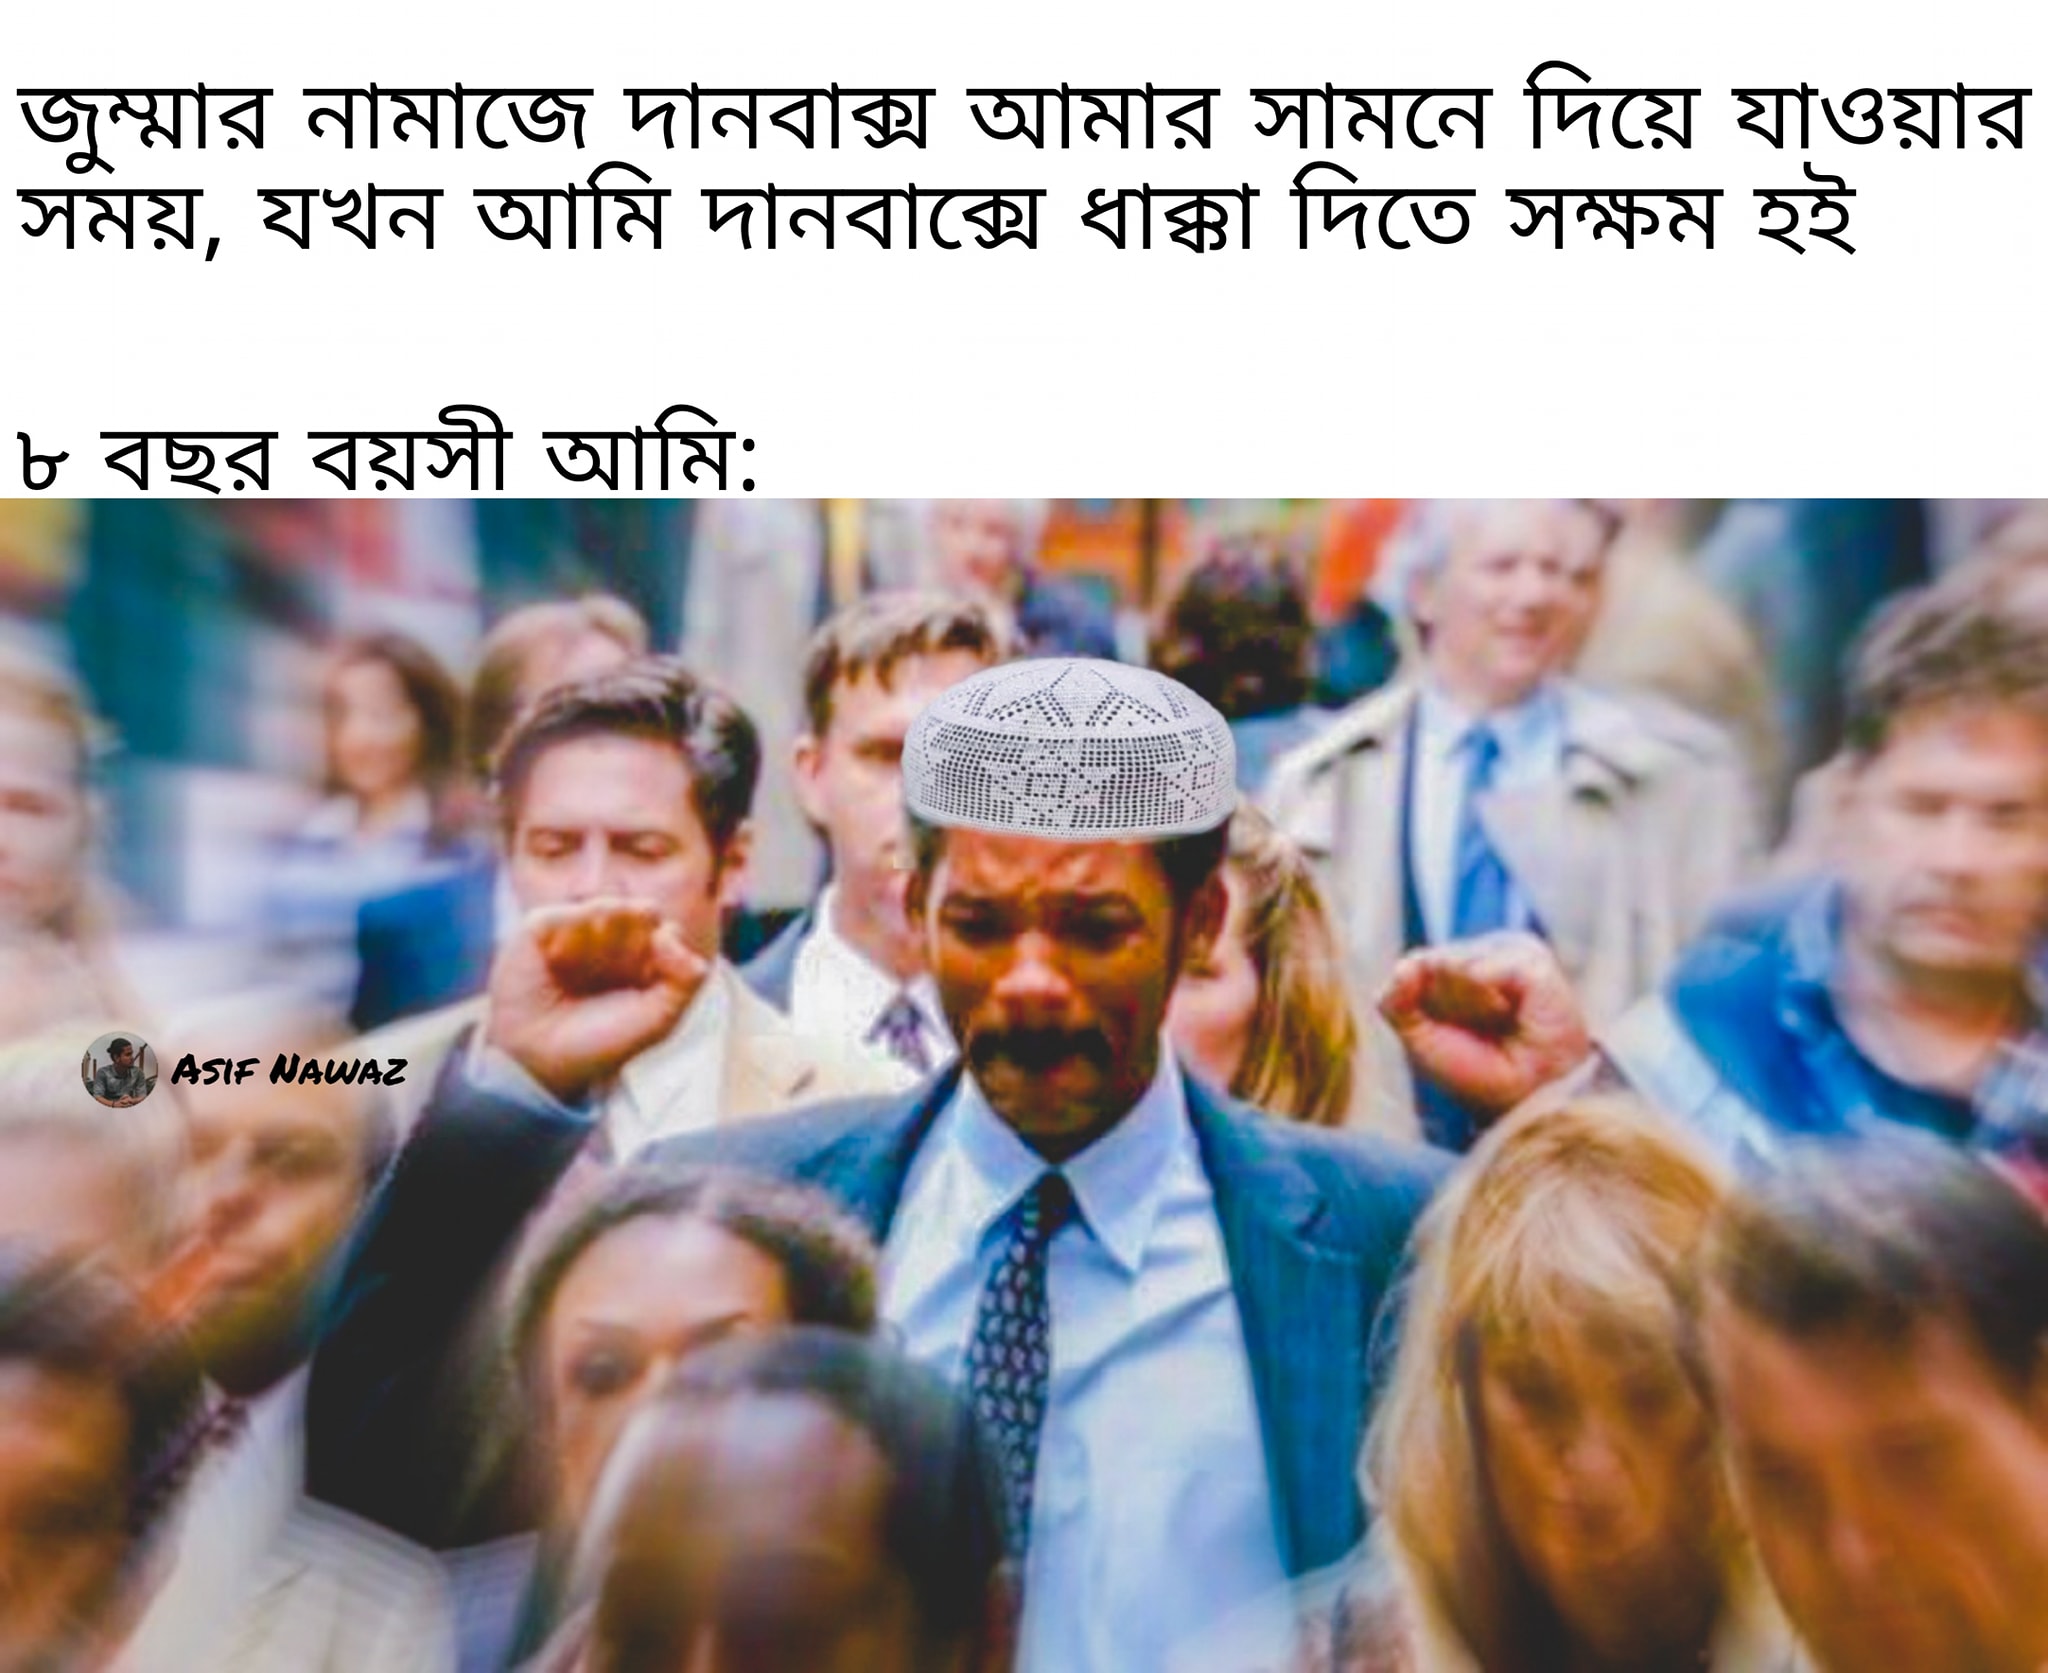
Text: জুম্মার নামাজে দানবাক্স আমার সামনে দিয়ে যাওয়ার সময়, যখন আমি দানবাক্সে ধাক্কা দিতে সক্ষম হই ৮ বছর বয়সী আমি:
Label: Non Hate